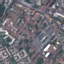
Label: Residential